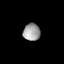
Tissue: lung
Cell type: Epithelial cells
Senescence score: 0.2436
Nuclear area (px): 279
Mean DAPI intensity: 162.387